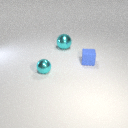
small blue rubber cube in front of large cyan metal sphere